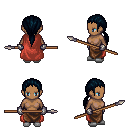
a pixel art fantasy rpg character, female body template, human, dark skin, maroon cape, robe skirt, raven ponytail hairstyle, metal gloves, white slippers, spear, four views (front, back, left, right), 2x2 character sprite sheet, small pixel art, hard edges, no anti-aliasing